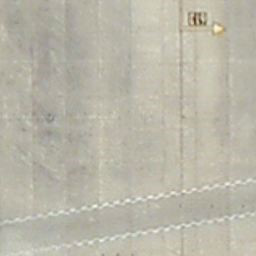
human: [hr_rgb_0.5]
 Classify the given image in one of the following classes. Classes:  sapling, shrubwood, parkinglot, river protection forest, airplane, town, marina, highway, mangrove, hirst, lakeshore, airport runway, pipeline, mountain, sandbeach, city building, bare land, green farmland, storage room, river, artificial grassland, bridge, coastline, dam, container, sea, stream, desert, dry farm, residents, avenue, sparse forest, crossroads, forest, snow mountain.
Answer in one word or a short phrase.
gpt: airport runway